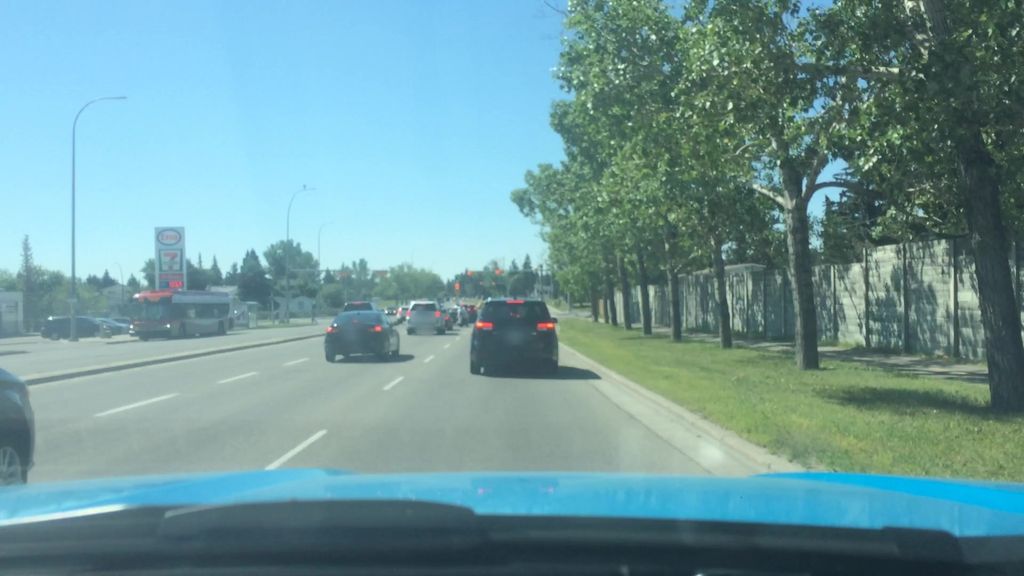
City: calgary